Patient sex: F
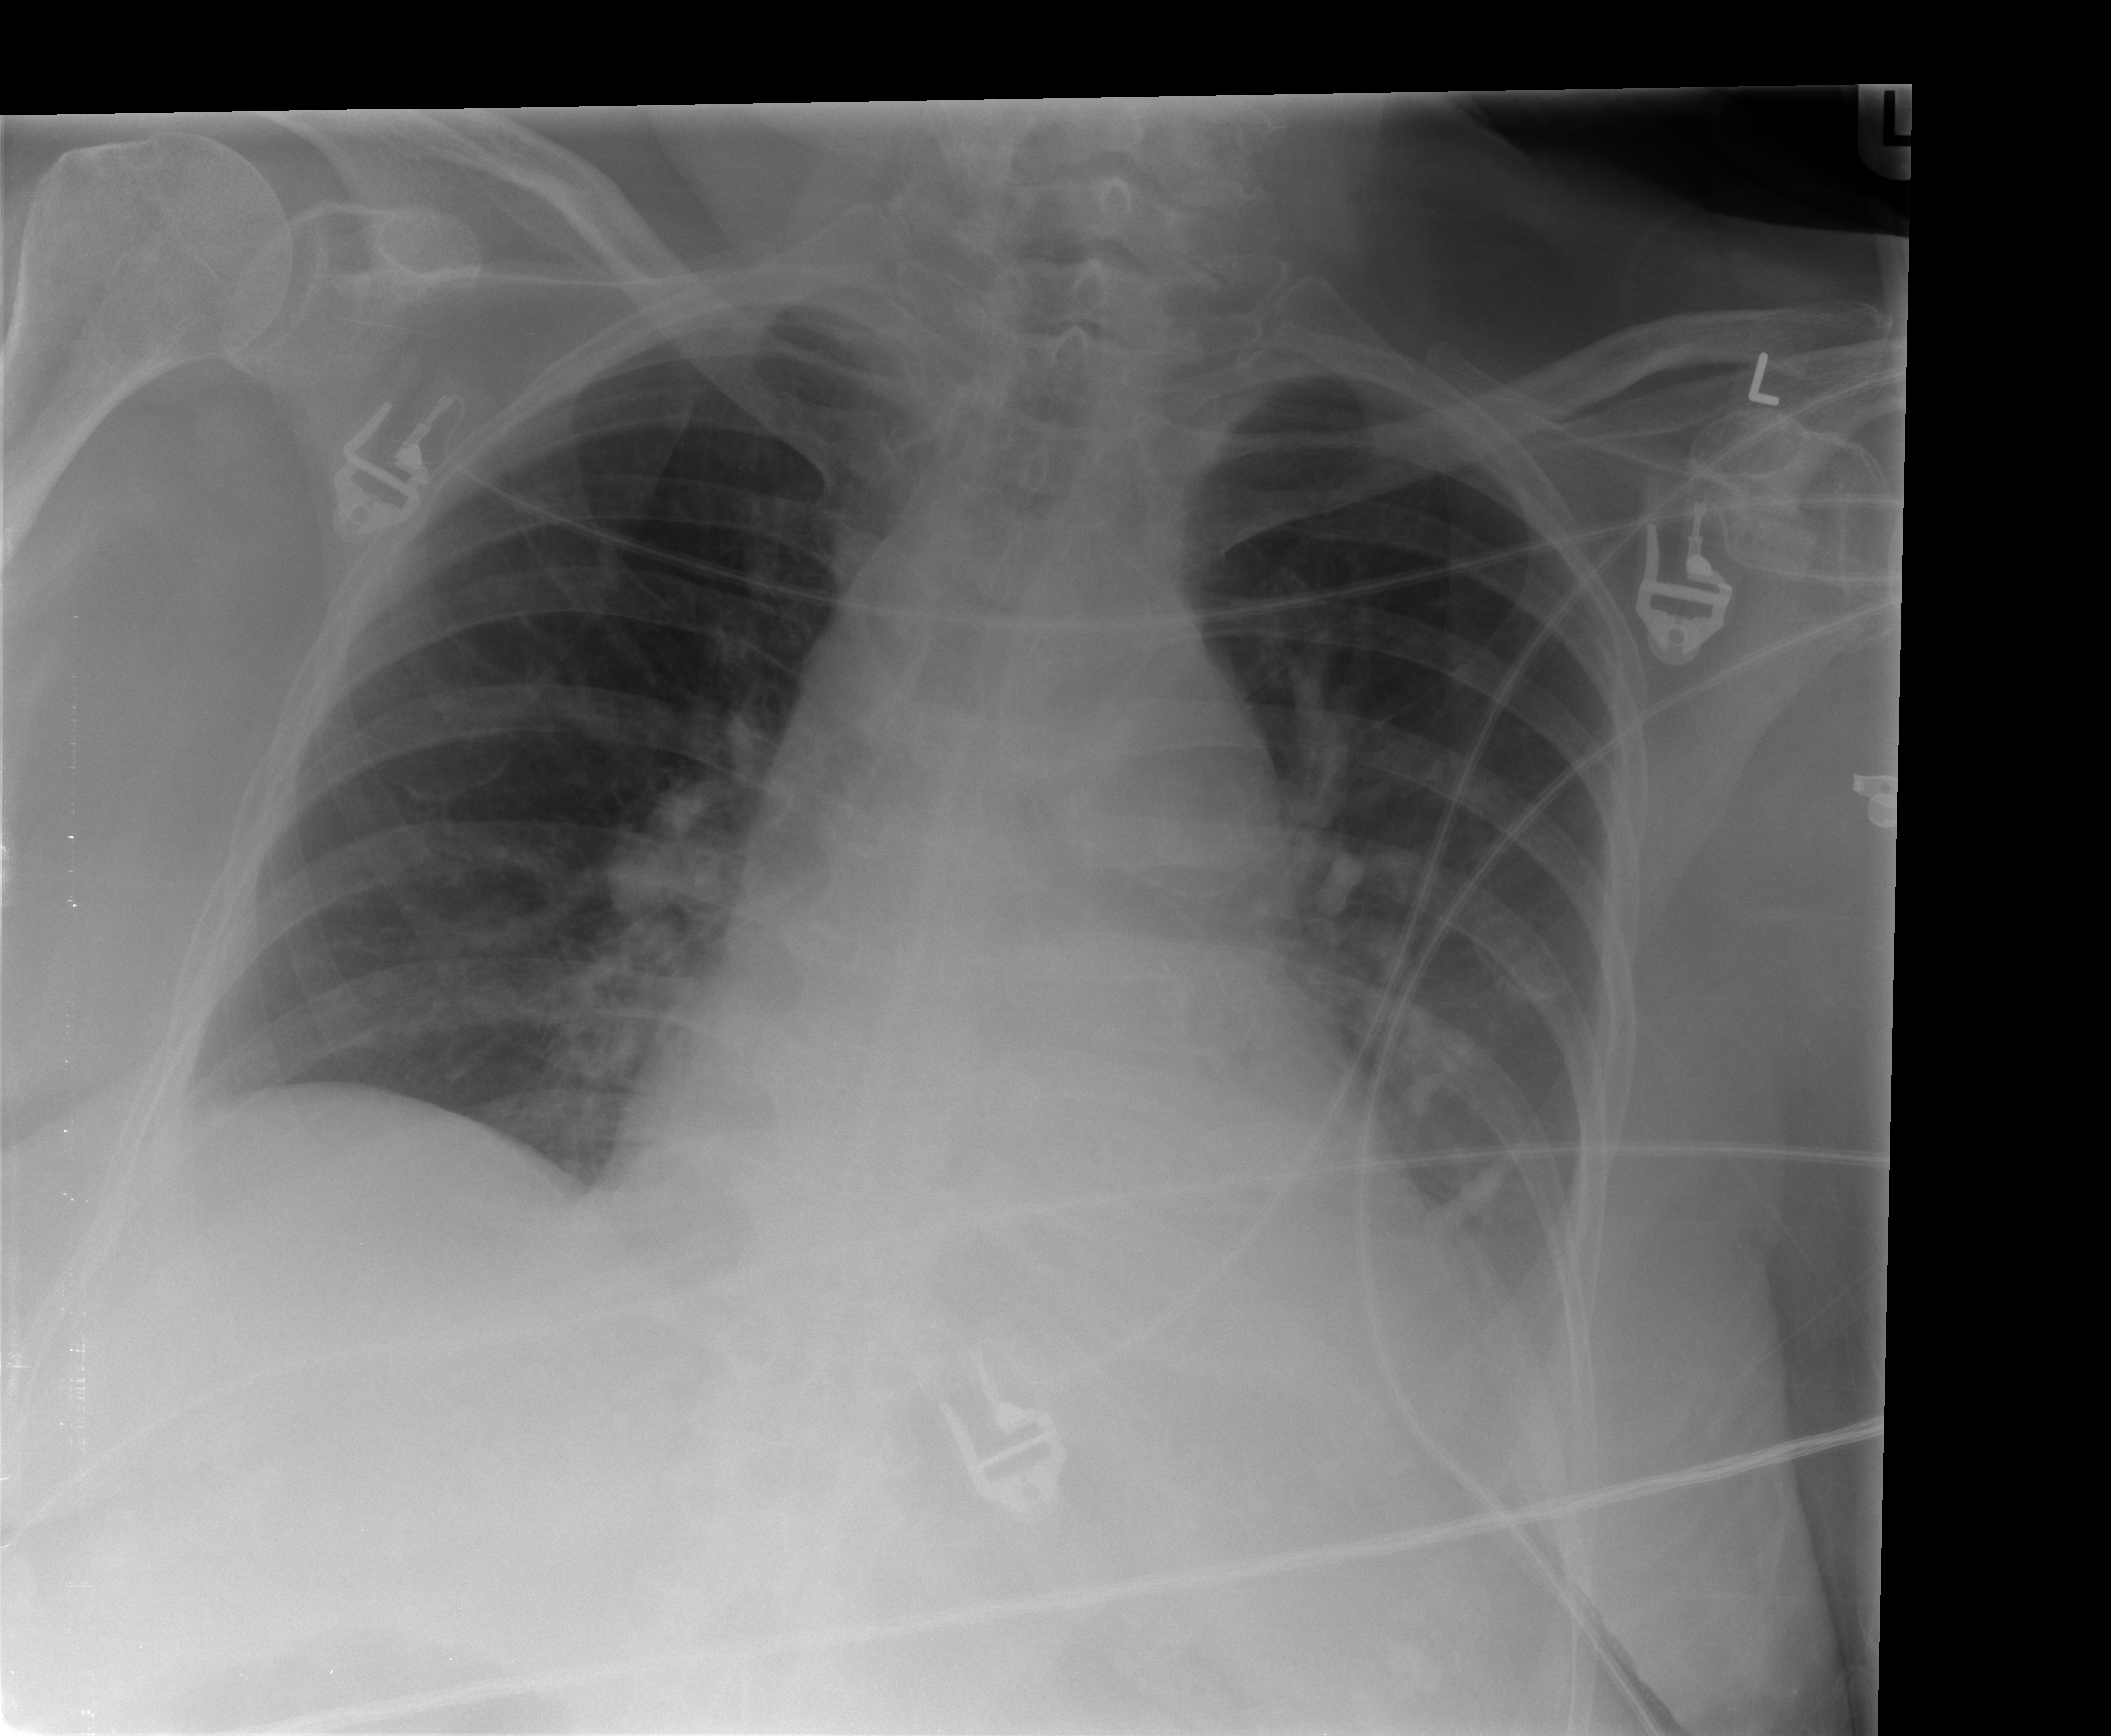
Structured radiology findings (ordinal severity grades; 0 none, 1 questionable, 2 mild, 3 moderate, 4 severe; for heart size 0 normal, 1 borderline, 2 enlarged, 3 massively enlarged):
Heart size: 2
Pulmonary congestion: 1
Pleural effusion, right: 0
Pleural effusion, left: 1
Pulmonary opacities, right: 0
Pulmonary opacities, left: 0
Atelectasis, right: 1
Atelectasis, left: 1